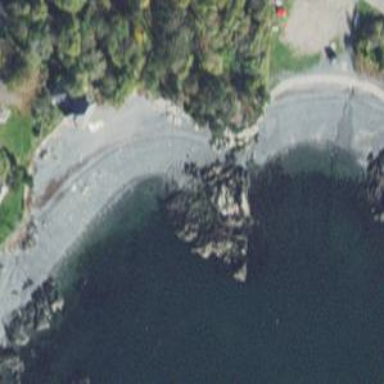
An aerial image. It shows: Rocky area with bare rock that is affected by tides.